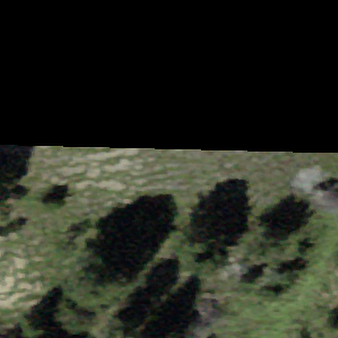
Label: other